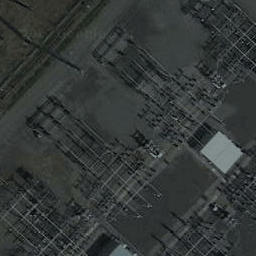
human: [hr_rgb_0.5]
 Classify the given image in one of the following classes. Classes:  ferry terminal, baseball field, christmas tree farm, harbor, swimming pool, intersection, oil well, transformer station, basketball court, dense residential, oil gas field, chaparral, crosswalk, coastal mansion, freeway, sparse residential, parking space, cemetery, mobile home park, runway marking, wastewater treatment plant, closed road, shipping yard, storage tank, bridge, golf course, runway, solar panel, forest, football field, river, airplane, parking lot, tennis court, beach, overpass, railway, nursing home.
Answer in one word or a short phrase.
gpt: transformer station